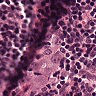
Metastatic tissue present: yes